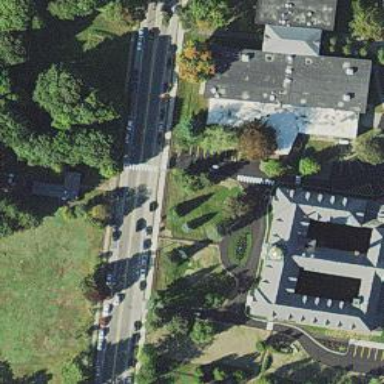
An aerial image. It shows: Asphalt footway with uncontrolled zebra crossing.